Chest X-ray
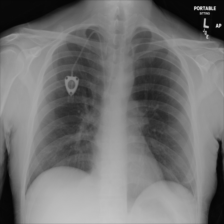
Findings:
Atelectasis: negative
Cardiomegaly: negative
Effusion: negative
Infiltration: negative
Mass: negative
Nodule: negative
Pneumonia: negative
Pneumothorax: negative
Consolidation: negative
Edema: negative
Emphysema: negative
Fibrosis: negative
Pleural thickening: negative
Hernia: negative